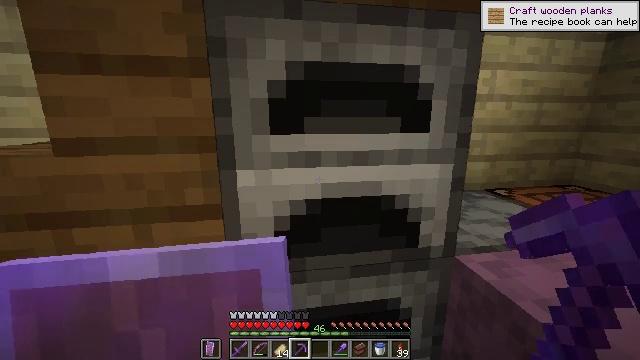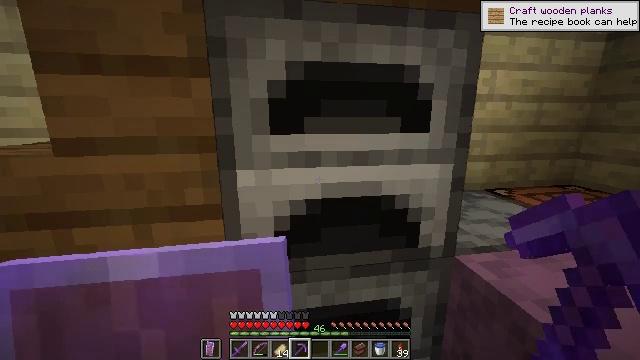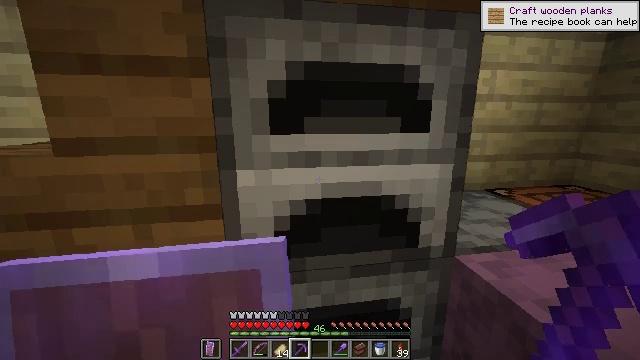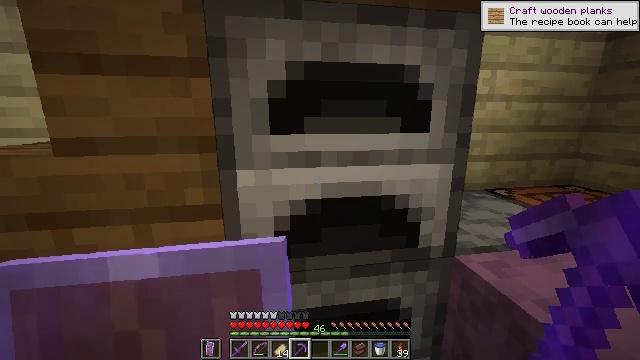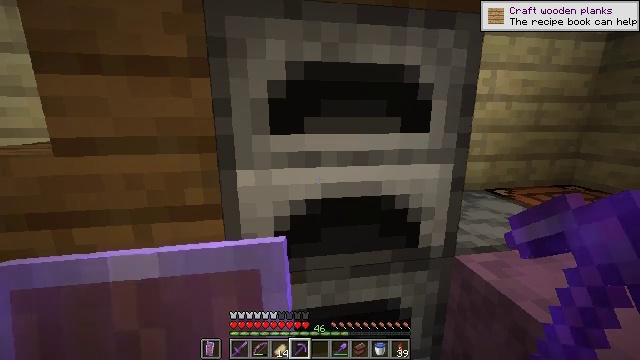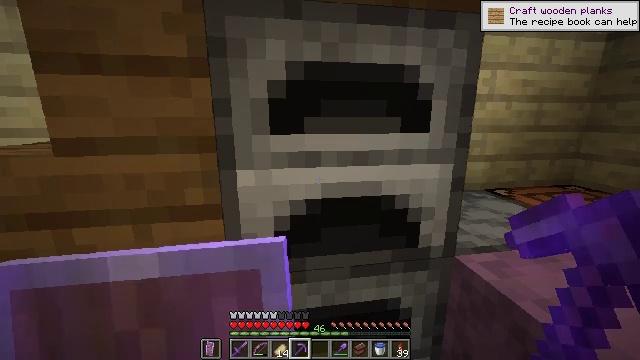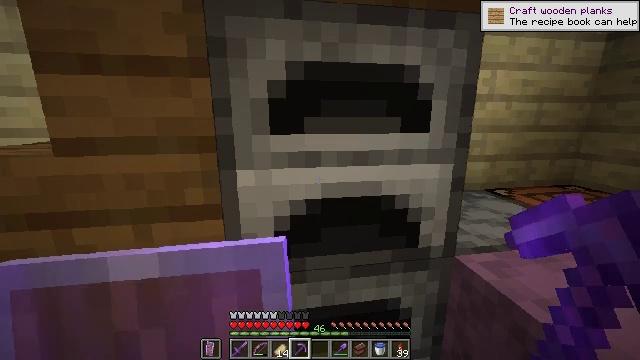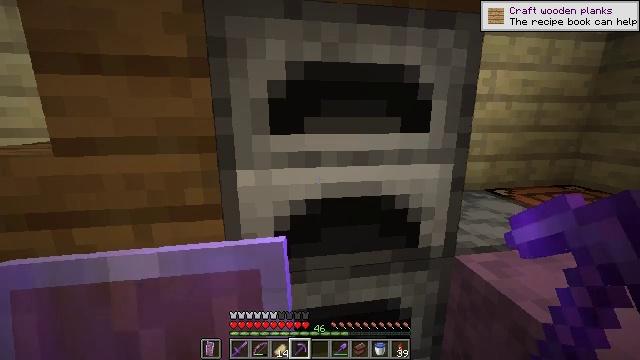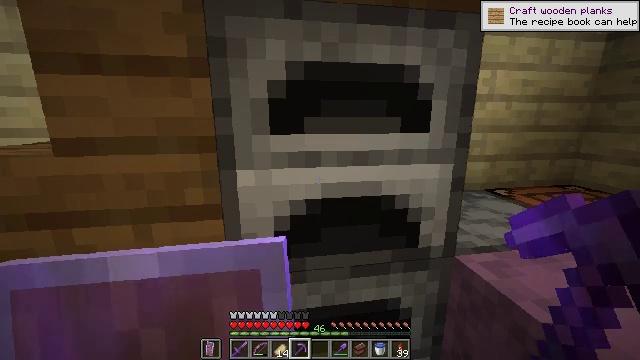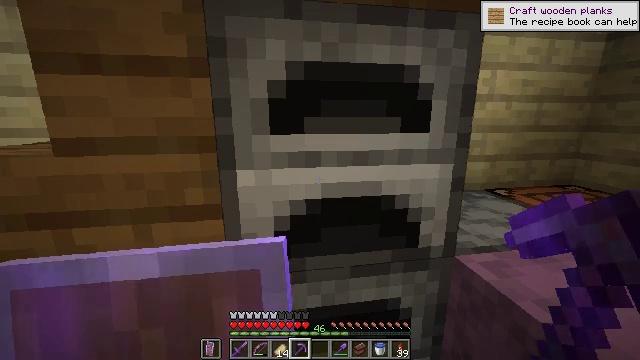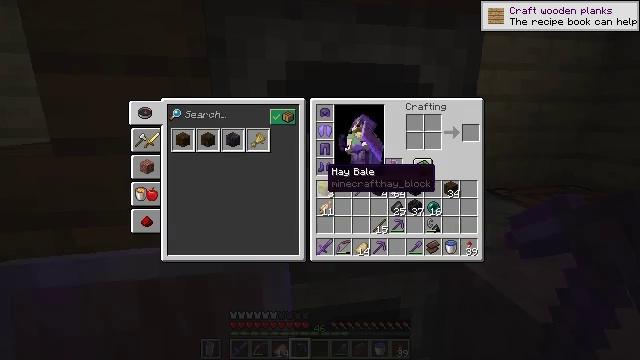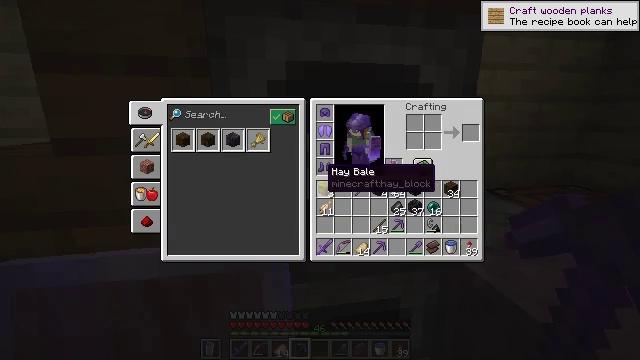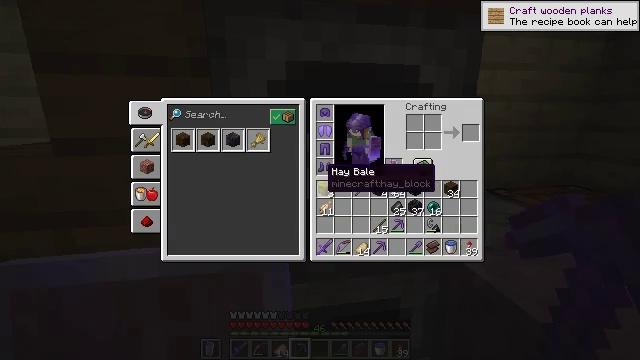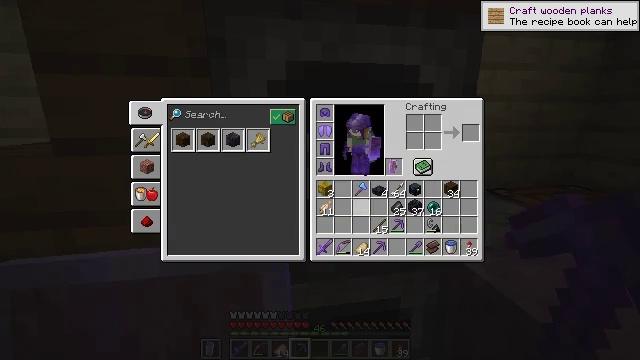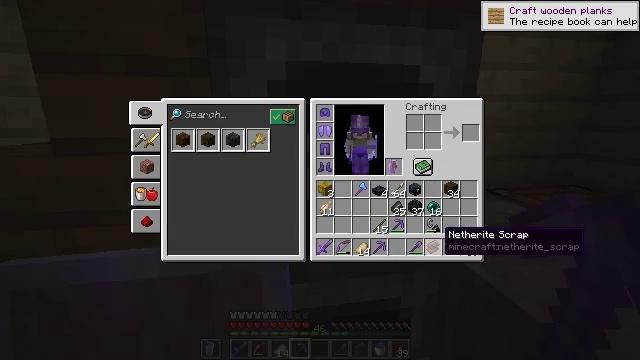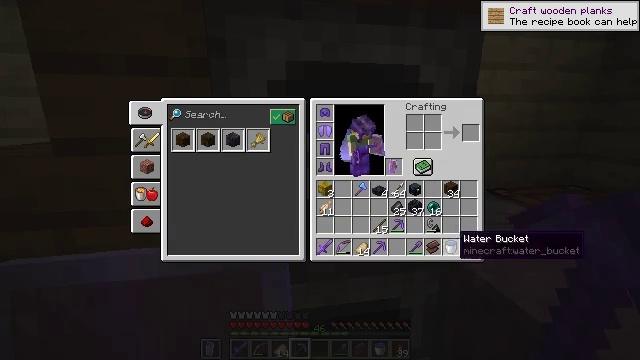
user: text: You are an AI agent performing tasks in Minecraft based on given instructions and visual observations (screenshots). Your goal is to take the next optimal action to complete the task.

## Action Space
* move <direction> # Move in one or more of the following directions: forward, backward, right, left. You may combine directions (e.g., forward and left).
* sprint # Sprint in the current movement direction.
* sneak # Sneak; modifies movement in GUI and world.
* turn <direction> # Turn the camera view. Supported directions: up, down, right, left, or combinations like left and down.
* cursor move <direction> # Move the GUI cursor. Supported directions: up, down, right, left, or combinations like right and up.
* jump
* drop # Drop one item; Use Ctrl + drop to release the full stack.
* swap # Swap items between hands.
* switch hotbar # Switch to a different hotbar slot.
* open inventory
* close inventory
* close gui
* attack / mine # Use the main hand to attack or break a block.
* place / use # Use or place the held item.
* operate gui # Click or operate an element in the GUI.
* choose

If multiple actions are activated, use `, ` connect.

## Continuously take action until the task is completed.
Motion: motion action
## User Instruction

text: Produce netherite scrap by smelting ancient debris.
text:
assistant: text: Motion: no_op
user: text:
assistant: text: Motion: no_op
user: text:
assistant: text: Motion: no_op
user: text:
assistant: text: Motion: no_op
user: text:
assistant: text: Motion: no_op
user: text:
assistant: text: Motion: no_op
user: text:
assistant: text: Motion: no_op
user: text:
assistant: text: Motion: no_op
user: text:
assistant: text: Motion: no_op
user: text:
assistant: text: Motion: open inventory
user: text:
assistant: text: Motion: open inventory
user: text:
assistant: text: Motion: open inventory
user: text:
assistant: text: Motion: turn right and down
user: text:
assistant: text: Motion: turn right and down
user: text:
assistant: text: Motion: turn right
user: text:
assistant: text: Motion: no_op
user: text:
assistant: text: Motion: no_op
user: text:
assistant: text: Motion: no_op
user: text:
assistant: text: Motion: turn left
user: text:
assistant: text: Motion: sneak, turn left
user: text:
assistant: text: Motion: sneak, turn left
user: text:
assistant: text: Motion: sneak
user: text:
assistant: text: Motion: sneak, turn left
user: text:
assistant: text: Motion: sneak, turn left
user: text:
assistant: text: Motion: sneak
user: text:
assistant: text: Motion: sneak
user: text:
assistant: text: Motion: sneak
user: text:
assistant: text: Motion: sneak
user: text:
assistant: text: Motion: sneak, attack / mine
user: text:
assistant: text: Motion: sneak, attack / mine